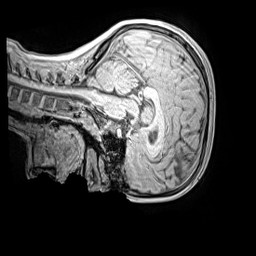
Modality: MP2RAGE
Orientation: sagittal
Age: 11
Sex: female
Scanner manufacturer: siemens
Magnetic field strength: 3 T
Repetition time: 4 s
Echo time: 0.00299 s